Question: I need to place the label (category) for each bar to the right of its bar (as on attached image).
The bar's count is from 1 to 20.
Temporary solution is
'''
options.xAxis.labels.align = 'right';
options.xAxis.labels.rotation = 90;
options.xAxis.labels.x = 36;
options.xAxis.labels.y = 7;
'''
But the bars are scaled and its width depends on bar count. So I can't set label position with x and y coordinates, it should be flexible.
How can I solve that?
What I should have <URL>
This is what happens now, if data is less than I expected
<URL>

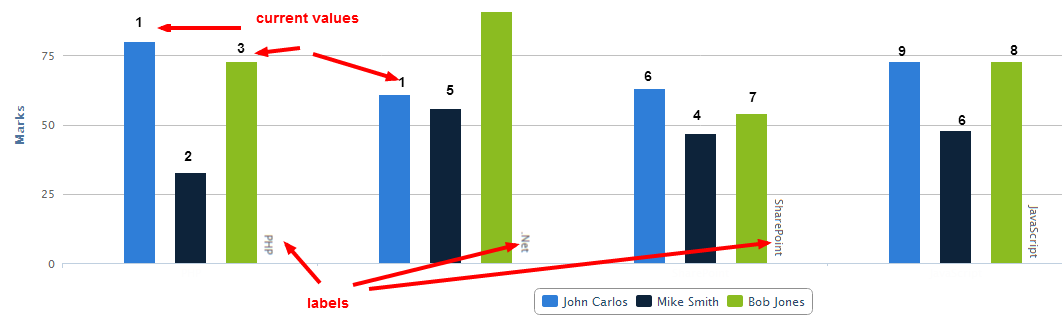
Answer: Here's how I'd implement it (and what I @SebastianBochan is talking about). First, disable the category xAxis labels. Then, in the 'load' event of the chart, loop the points of the last series (since this will be the farthest right bar) and add the "category" label using the <URL>.
'''
chart: {
type: 'column',
events: {
load: function(event){
var lastSeries = this.series[this.series.length-1];
for (var i = 0; i < lastSeries.points.length; i++){
var point = lastSeries.points[i];
var text = this.renderer.text(
categories[i],
point.plotX + this.plotLeft + (point.pointWidth * 2) + 5,
this.xAxis[0].height - 5
).attr({
zIndex: 5,
rotation: 90
}).add();
}
}
}
},
'''
<URL> demonstrating this approach. Run it multiple times to see how it handles varying series length.
To place the text in between the bars use something like this:
'''
events: {
load: function(event){
var lastSeries = this.series[this.series.length-1];
var firstSeries = this.series[0];
// barSpace is the spacing between the bars
var barSpace = (firstSeries.points[1].plotX - lastSeries.points[0].plotX) / 2;
for (var i = 0; i < lastSeries.points.length; i++){
var point = lastSeries.points[i];
var text = this.renderer.text(
categories[i],
this.plotLeft + point.plotX + barSpace - 3, //3 is a fudge factor it should be 1/2 the text height
this.xAxis[0].height - 5
).attr({
zIndex: 5,
rotation: 90
}).add();
console.log(text);
}
}
}
'''
Updated <URL>.